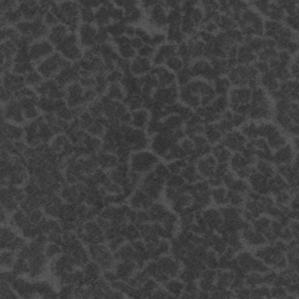
Label: frost